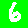
Digit: 6